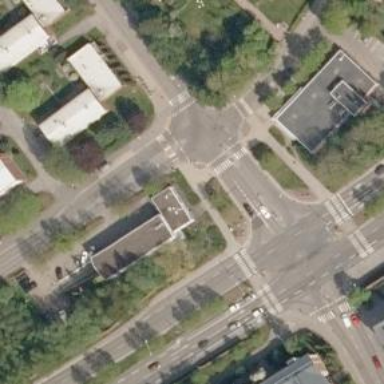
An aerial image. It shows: Uncontrolled road crossing with pedestrian island.